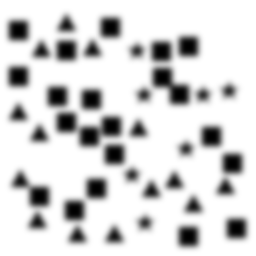
Squares: 21
Triangles: 14
Stars: 7
Total shapes: 42